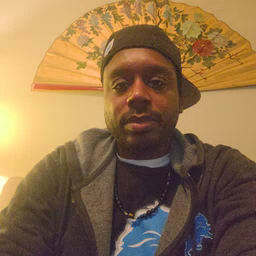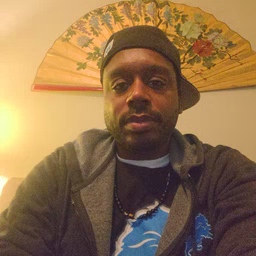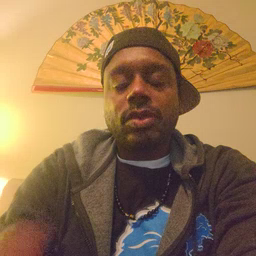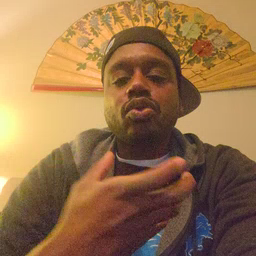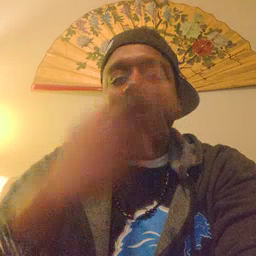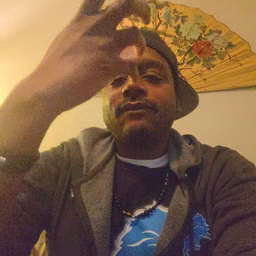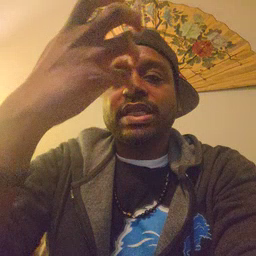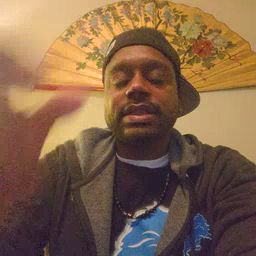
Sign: giraffe